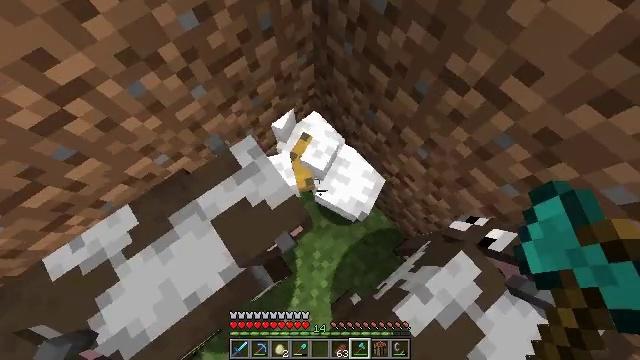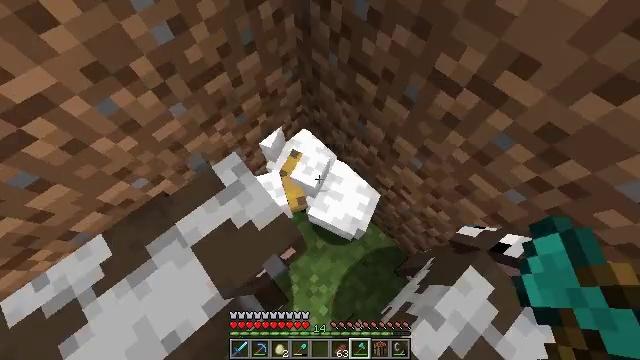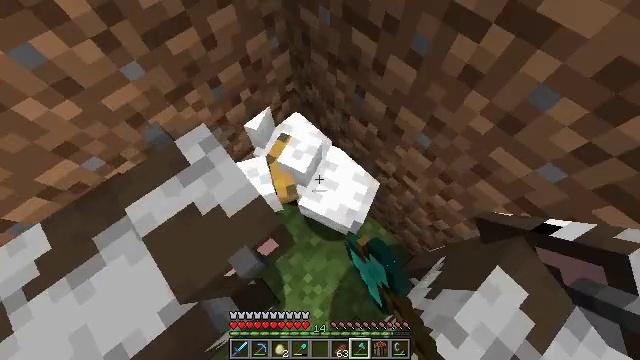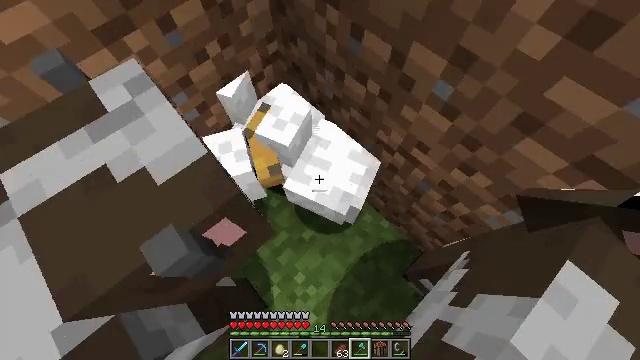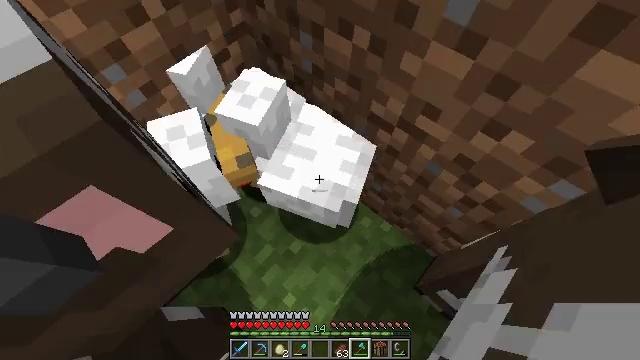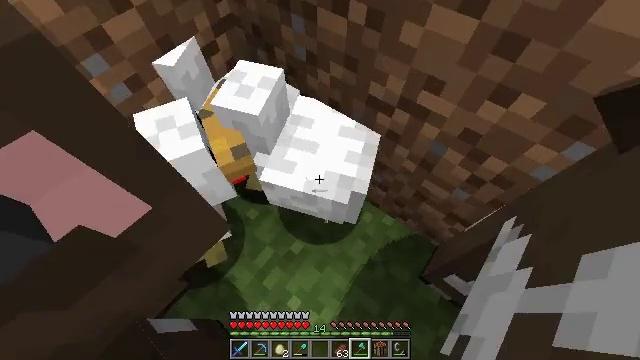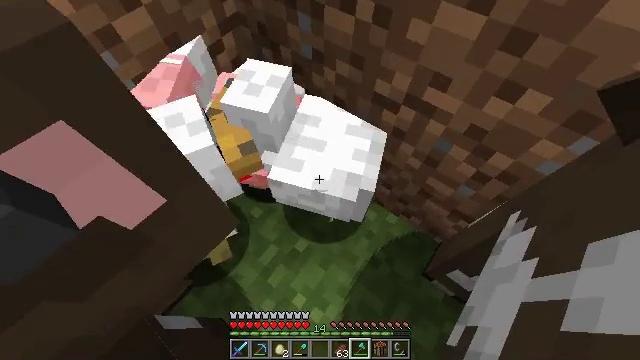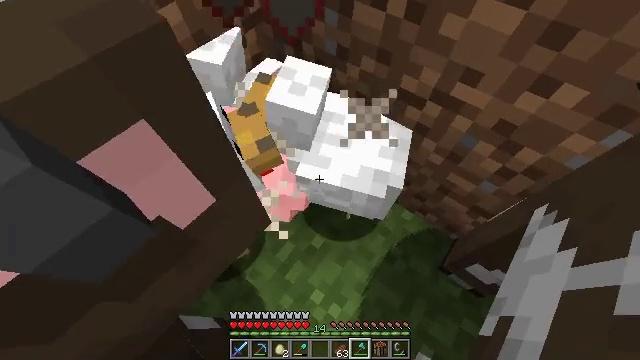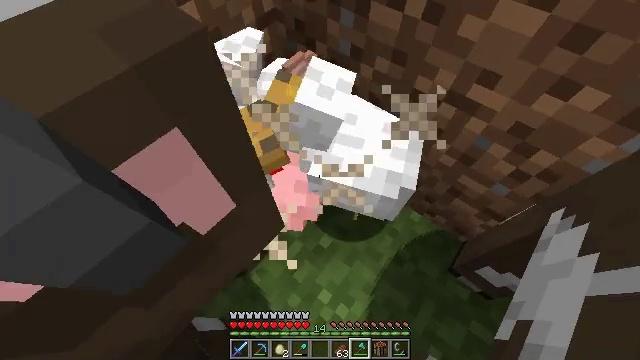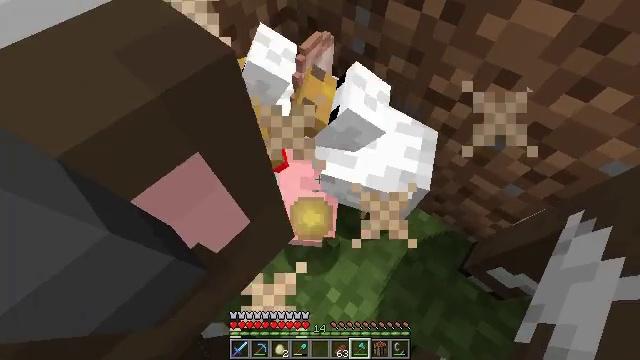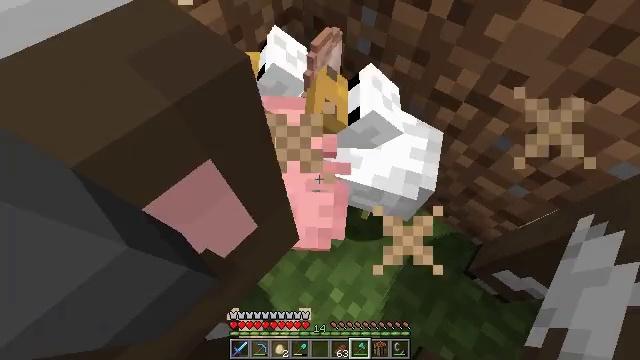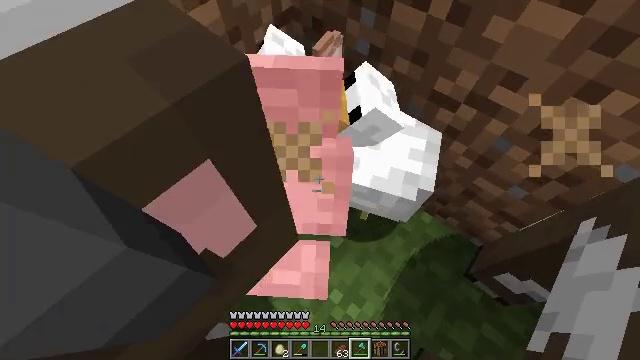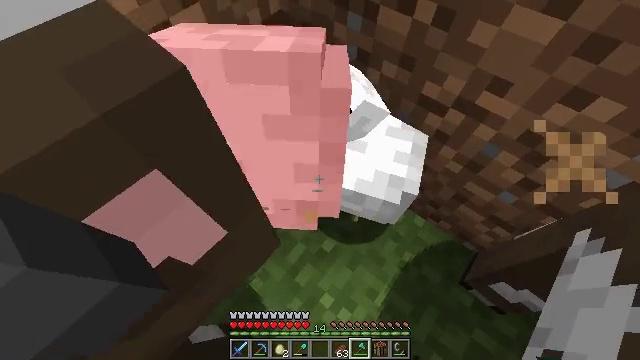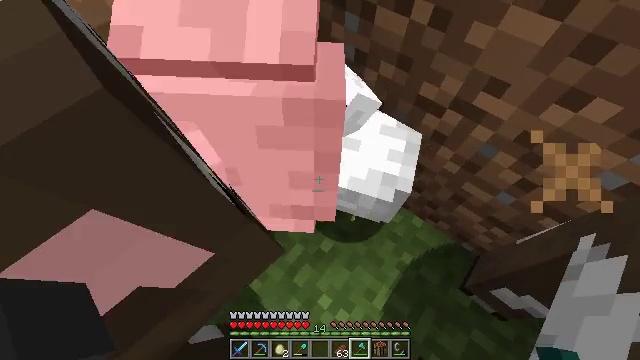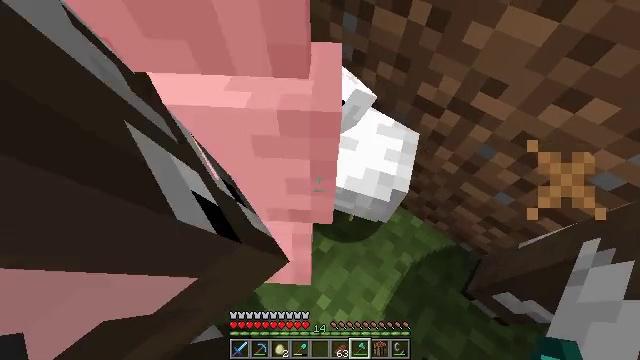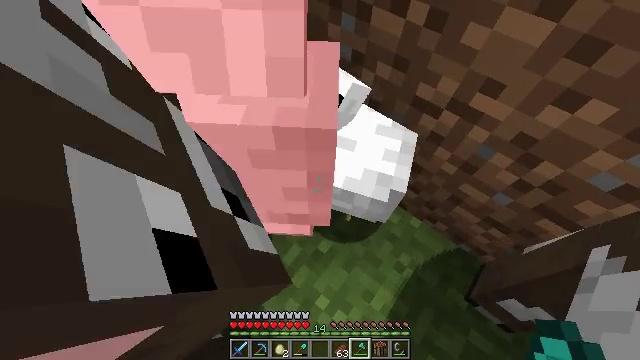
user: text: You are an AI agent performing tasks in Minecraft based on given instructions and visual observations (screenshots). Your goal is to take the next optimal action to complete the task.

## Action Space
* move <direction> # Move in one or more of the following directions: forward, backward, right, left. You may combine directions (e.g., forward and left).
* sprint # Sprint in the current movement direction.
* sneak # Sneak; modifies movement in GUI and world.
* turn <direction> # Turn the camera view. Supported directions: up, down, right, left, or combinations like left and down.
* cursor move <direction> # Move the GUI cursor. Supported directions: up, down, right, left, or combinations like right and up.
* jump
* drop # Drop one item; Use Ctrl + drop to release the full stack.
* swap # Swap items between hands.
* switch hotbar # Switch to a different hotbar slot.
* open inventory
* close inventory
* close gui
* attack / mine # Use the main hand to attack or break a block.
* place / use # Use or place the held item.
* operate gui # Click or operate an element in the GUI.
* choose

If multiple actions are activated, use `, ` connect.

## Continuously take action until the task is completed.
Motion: motion action
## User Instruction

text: Hunt a chicken.
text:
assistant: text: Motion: turn right and up, attack / mine
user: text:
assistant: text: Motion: attack / mine
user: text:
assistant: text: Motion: attack / mine
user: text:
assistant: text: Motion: turn right and up
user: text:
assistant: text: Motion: turn right and up
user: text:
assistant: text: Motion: no_op
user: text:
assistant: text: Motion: no_op
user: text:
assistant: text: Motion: turn left
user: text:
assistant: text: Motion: no_op
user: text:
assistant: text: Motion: no_op
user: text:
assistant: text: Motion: no_op
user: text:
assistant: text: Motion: no_op
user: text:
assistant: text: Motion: no_op
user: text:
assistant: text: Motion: no_op
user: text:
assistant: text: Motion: no_op
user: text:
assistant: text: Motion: no_op
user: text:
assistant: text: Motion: no_op
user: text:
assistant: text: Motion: no_op
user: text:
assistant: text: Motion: no_op
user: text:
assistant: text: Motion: move forward
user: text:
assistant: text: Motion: move forward
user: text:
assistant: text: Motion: move forward
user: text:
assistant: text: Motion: move forward
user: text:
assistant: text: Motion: move forward, turn right
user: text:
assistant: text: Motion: turn right and up
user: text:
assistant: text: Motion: move right, turn right and up
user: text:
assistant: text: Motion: move right, turn right and up
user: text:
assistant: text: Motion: move forward and move right, turn right and up
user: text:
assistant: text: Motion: move forward and move right, turn right and up
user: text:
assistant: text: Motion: move forward and move right, turn right and up